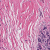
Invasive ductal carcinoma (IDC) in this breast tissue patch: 0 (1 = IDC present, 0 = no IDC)